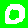
Digit: 0